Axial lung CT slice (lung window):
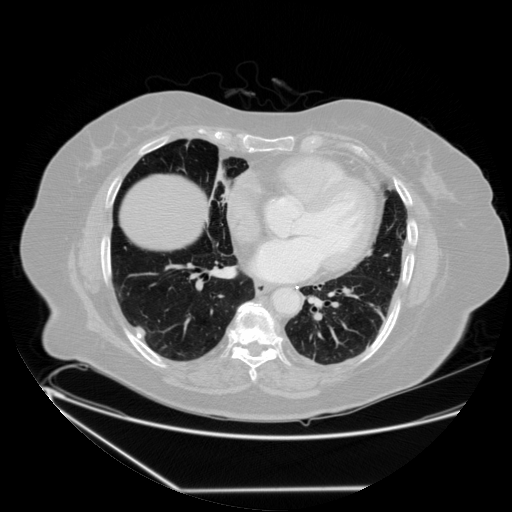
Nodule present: no